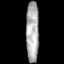
Tissue: prostate
Cell type: T cells
Senescence score: 0.3204
Nuclear area (px): 770
Mean DAPI intensity: 171.46